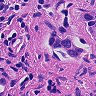
Metastatic tissue present: yes